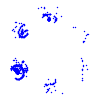
Particle: pion